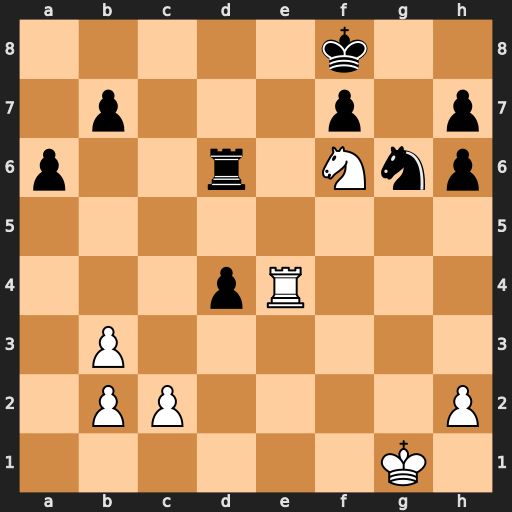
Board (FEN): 5k2/1p3p1p/p2r1Nnp/8/3pR3/1P6/1PP4P/6K1
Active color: w
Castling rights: -
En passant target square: -
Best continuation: Re8+ Kg7 Nh5#